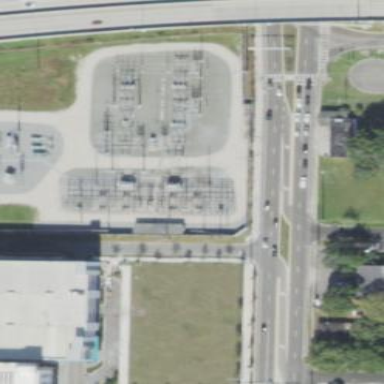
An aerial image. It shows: Outdoor transmission substation.